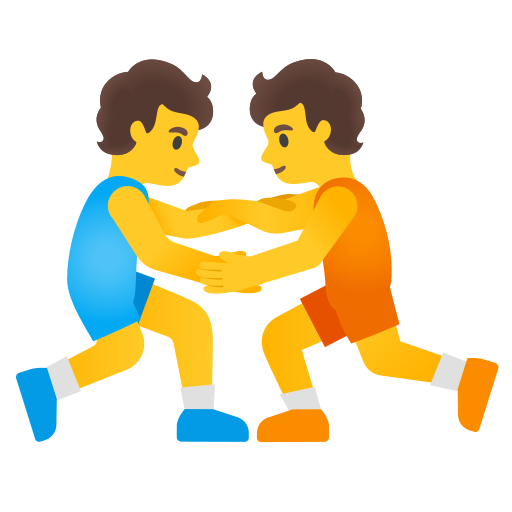
Emoji: 🤼